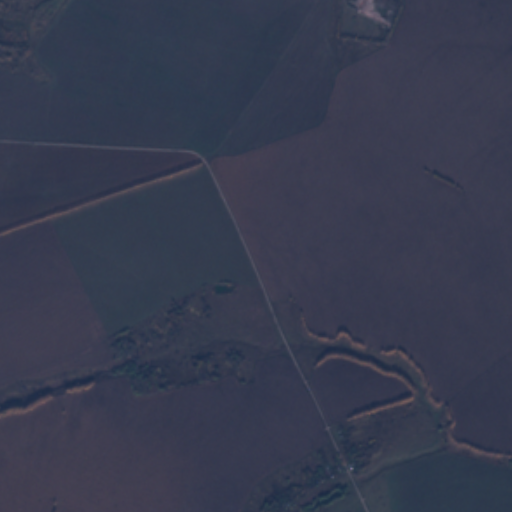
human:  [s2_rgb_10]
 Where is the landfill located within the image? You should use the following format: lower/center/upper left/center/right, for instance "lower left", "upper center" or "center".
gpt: The landfill is located in the upper right of the image.
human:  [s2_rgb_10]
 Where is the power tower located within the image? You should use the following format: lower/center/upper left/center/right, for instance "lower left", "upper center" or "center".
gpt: The power tower is located in the upper right of the image.
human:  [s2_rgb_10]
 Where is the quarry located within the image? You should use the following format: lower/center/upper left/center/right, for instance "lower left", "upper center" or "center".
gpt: There is no quarry in the image.